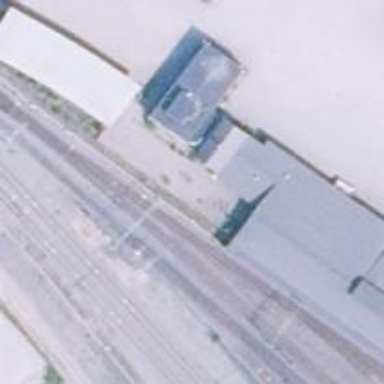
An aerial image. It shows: Rail yard with electrified contact lines for the trains.